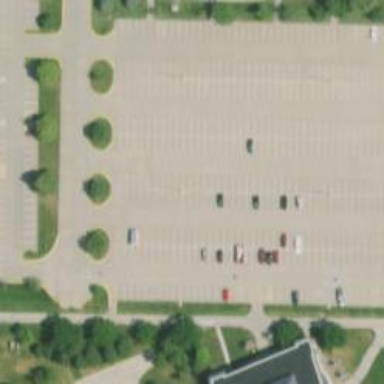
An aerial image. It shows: Concrete parking aisle on service road.